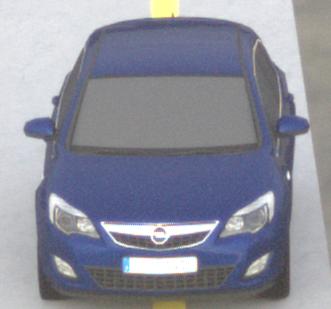
Make: Opel
Model: Astra 1.4 ecoFlex
Detailed model: Astra (J)
Model produced from: 2009/12
Model produced until: 2010/12
Doors: 5
Color: blue
Road condition: dry road
Daytime: sunrise or sunset
Contrast: low contrast